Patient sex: M
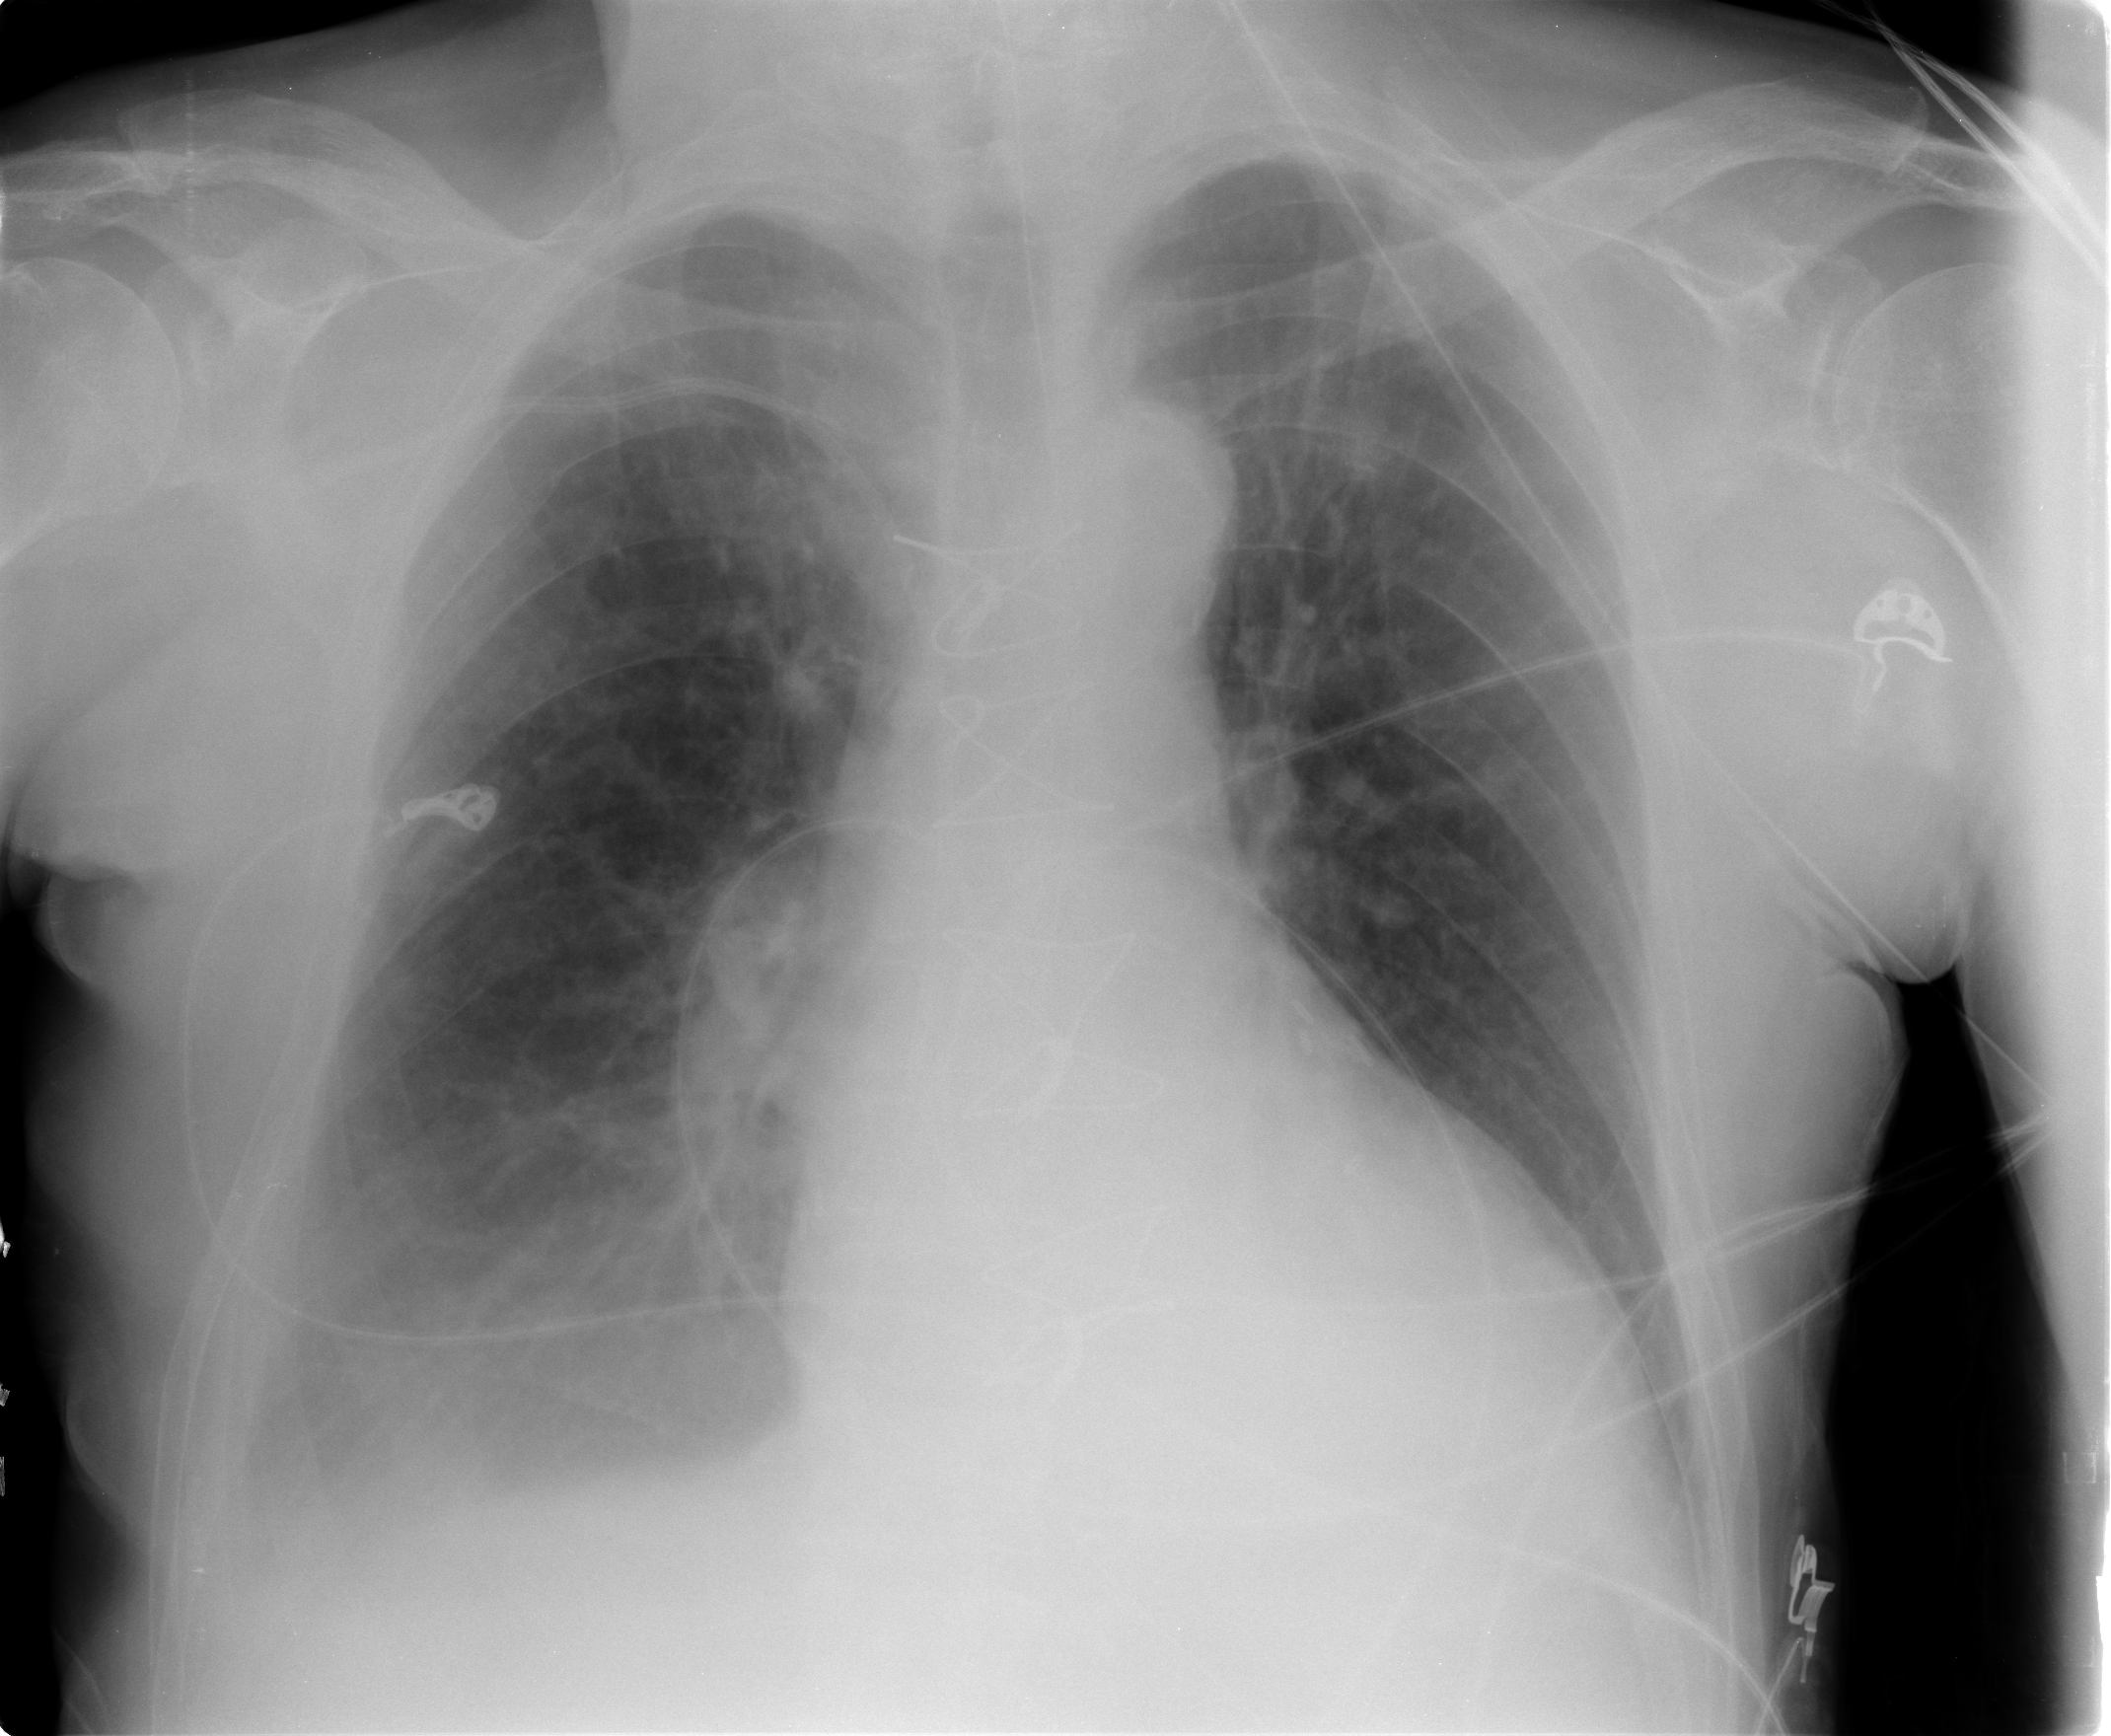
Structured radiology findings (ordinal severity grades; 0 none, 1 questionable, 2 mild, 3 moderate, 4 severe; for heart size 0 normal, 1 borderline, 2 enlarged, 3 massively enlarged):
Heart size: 2
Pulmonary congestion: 2
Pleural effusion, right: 2
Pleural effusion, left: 1
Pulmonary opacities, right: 0
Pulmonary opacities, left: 0
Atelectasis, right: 2
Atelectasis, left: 2